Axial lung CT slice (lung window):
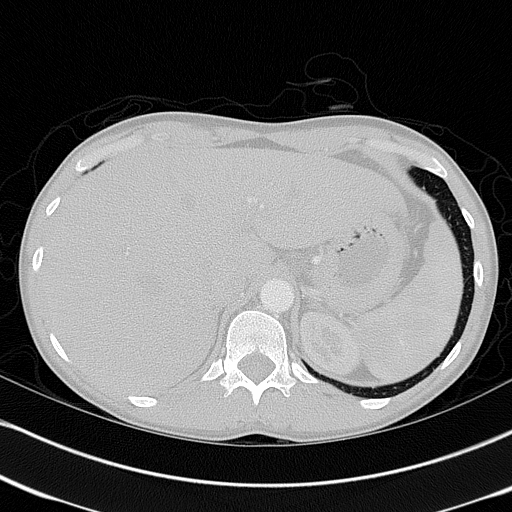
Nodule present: no